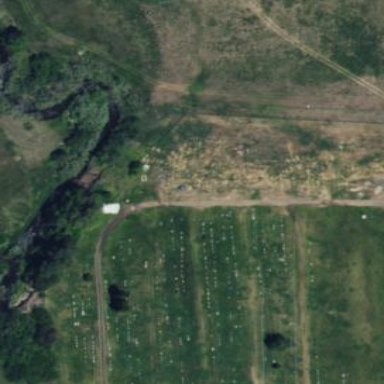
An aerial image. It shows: Cemetery.